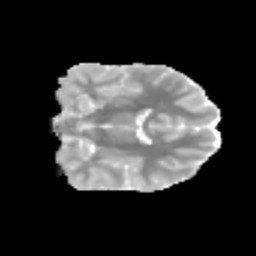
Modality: MD
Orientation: coronal
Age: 10
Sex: female
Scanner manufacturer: siemens
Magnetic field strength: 3 T
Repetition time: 3.8 s
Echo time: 0.07 s